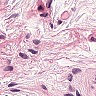
Metastatic tissue present: no